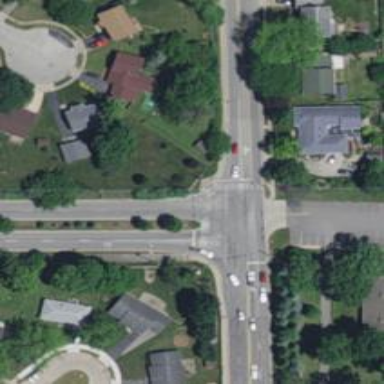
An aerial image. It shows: Marked road crossing.